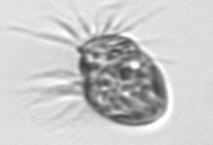
Label: Strombidium_morphotype1